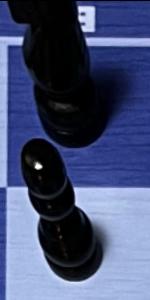
Label: Pawn_Black